Interaction volume radius: 5 \u00c5
Interaction volume height: 35 \u00c5
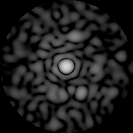
Disorder parameter: 0.8458